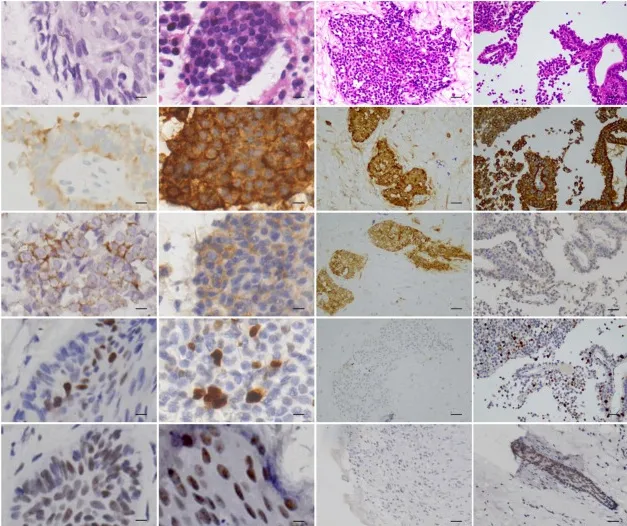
H&E staining and immunohistochemistry of excised tumors. Scale bars for 2011 and 2014 = 10 microm. Scale bars for 2018 and 2020 = 50 microm.
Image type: pathology (immunostaining)